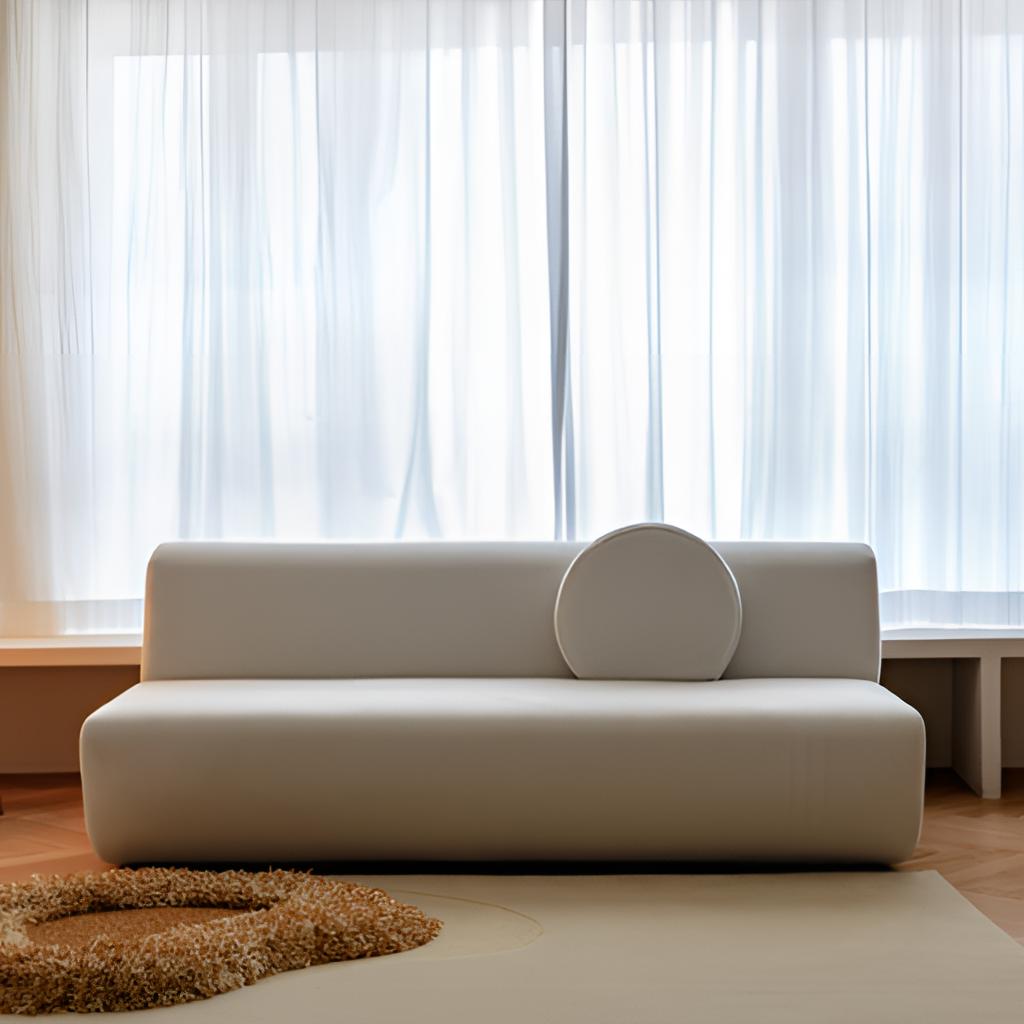
living room, leather sofa, beige wood flooring, with herringbone pattern, fabric wallpaper, with solid pattern, modern